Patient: sex M, age 42
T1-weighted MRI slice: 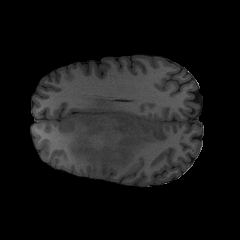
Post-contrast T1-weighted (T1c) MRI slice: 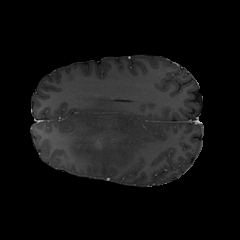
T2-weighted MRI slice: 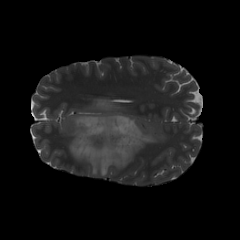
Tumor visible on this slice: yes
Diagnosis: Astrocytoma, IDH-mutant
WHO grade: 3